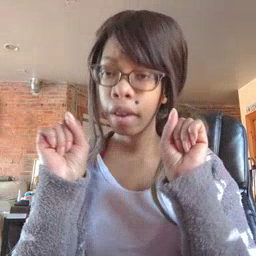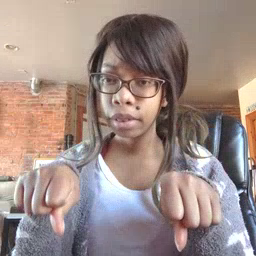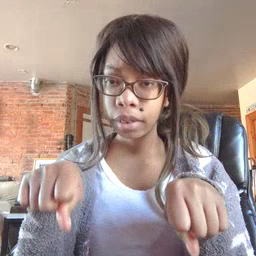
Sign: can